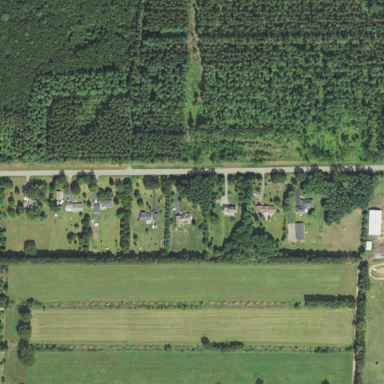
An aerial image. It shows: Rural residential area.